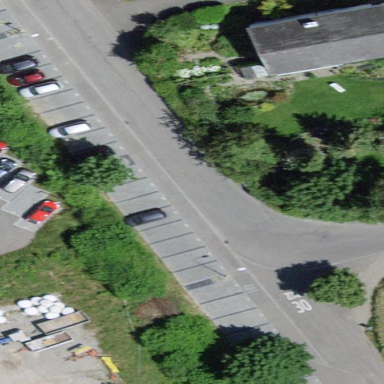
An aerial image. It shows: Street-side parking area with paving stones.